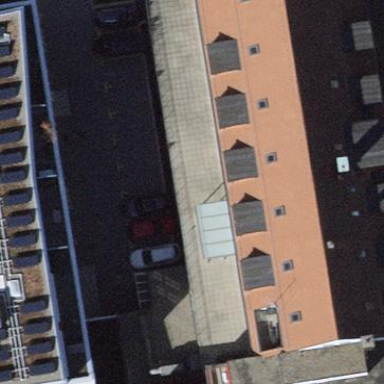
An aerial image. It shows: Commercial building.